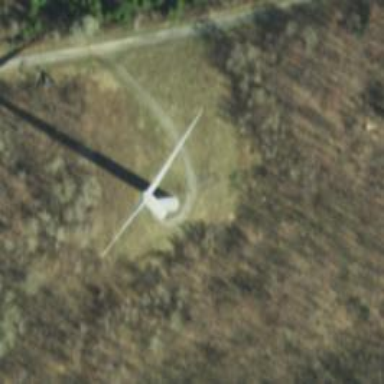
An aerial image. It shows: Wind generator using wind turbines of horizontal axis.